【题型】填空题　【知识点】解析几何　【难度】easy
已知椭圆 $C: \frac{x^2}{a^2} + \frac{y^2}{b^2} = 1 (a>0, b>0)$ 的左、右顶点分别为 $A_1$, $A_2$，且以线段 $A_1 A_2$ 为直径的圆与直线 $bx - ay + 2ab = 0$ 相切，则椭圆 $C$ 的离心率为\_\_\_\_\_\_\_\_.

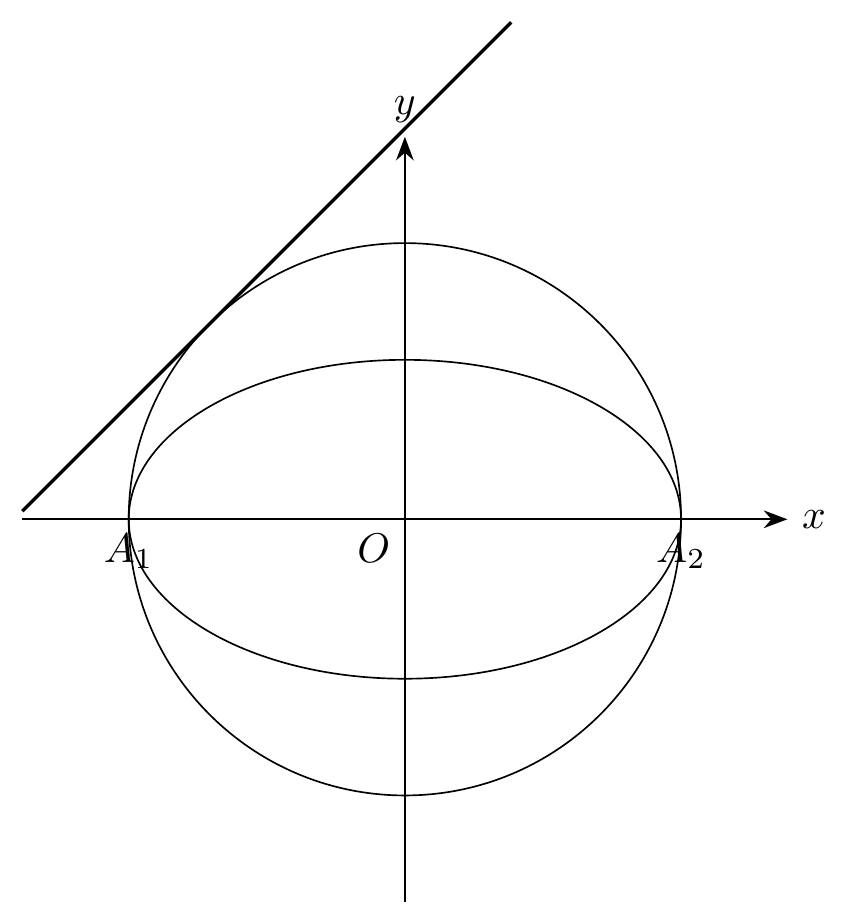
【解答】
\setlength{\parindent}{0pt}
\renewcommand{\baselinestretch}{1.2} \selectfont

\textcolor{red}{【答案】} $\frac{\sqrt{6}}{3}$ / $\frac{1}{3}\sqrt{6}$

\textcolor{red}{【分析】} 由题意得圆心 $(0,0)$ 到直线 $bx - ay + 2ab = 0$ 的距离为 $a$，利用点到直线的距离公式列方程化简可求出离心率.

\textcolor{red}{【详解】} 以线段 $A_1 A_2$ 为直径的圆的圆心为原点，半径 $r=a$，该圆与直线 $bx - ay + 2ab = 0$ 相切，

则圆心 $(0,0)$ 到直线 $bx - ay + 2ab = 0$ 的距离 $d = \frac{|2ab|}{\sqrt{a^2+b^2}} = a$，

整理可得 $a^2 = 3b^2$，

所以 $e = \frac{c}{a} = \sqrt{1 - \left(\frac{b}{a}\right)^2} = \frac{\sqrt{6}}{3}$.

故答案为：$\frac{\sqrt{6}}{3}$